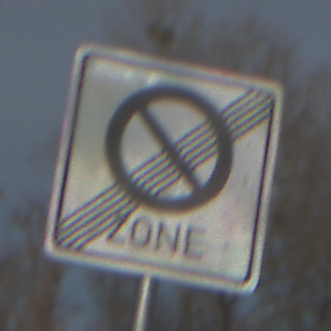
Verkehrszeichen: EndeEingeschraenktesHalteverbotZone
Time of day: MorningAfternoon
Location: Outdoor (Nature)
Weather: PartlyCloudy
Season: NotSpecified
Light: Natural